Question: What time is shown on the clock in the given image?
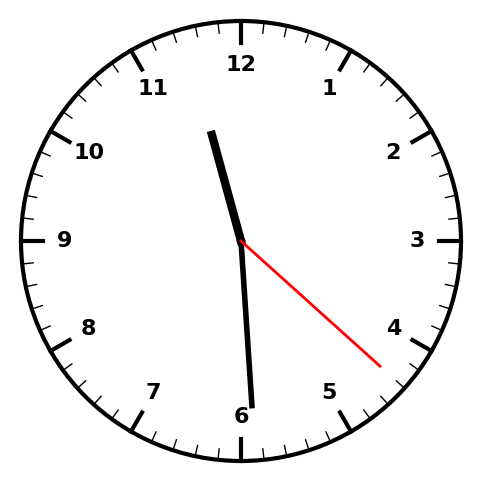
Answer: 11:29:22